Question:
I know how to create a translucent window but I included that just for the sake of completeness.
Now here is what I am trying to do....
## Create an undecorated JFrame with 60% opacity
## Soft window edge.
Referring to the image above, you can see that the edges are sharp and well-defined. I want to make them soft
## Give it a rounded-rectangle shape.
I can give a shape using 'AWTUtilities.setWindowShape(Window,Shape)' but I was wondering how I can create a .
## Create a reflection of the 'BufferedImage' to be used as background
you may ask but it is tedious to create a reflection of every image that u wanna try to use as a background. Instead I was wondering if there is a programmatic way to:
- 'BufferedImage'
-
-
- 'JFrame'
# Help!!!
---
'''
import java.awt.*;
import java.awt.geom.AffineTransform;
import java.awt.image.BufferedImage;
import javax.swing.*;
public class ImageReflection extends JFrame{
public ImageReflection(){
ImageIcon baseIcon = new ImageIcon("src/images/mentalist-logo.png");
ImageIcon reflectIcon = new ImageIcon("src/images/mentalist-logo.png");
JLabel baseLabel = new JLabel(baseIcon);
JLabel reflectLabel = new JLabel();
Graphics2D g2D = (Graphics2D) reflectIcon.getImage().getGraphics();
g2D.rotate(180);
reflectLabel.setIcon(reflectIcon);
this.add(reflectLabel);
this.setVisible(true);
this.pack();
}
public static void main(String[] args) {
new ImageReflection();
}
}
'''
I get an 'UnsupportedOperationException' at 'Graphics2D g2D = (Graphics2D) reflectIcon.getImage().getGraphics();'.
This is my code to turn the image upside down.
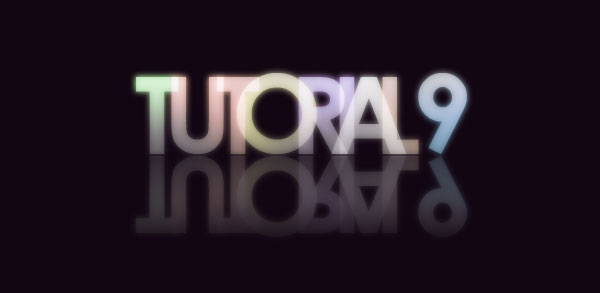
Answer: > What is left is creating a reflection.
You can alter the graphics context's 'AffineTransform' like this:
'''
BufferedImage newImage = new BufferedImage(
oldImage.getWidth(), oldImage.getHeight, BufferedImage.TYPE_INT_ARGB);
Graphics2D g2d = newImage.createGraphics();
g2d.translate(0, newImage.getHeight());
g2d.scale(1, -1);
g2d.drawImage(oldImage, 0, 0, null);
g2d.dispose();
'''